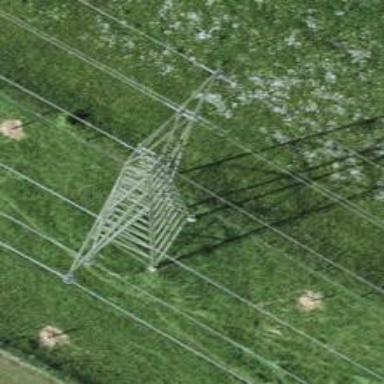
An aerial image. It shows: Power tower.